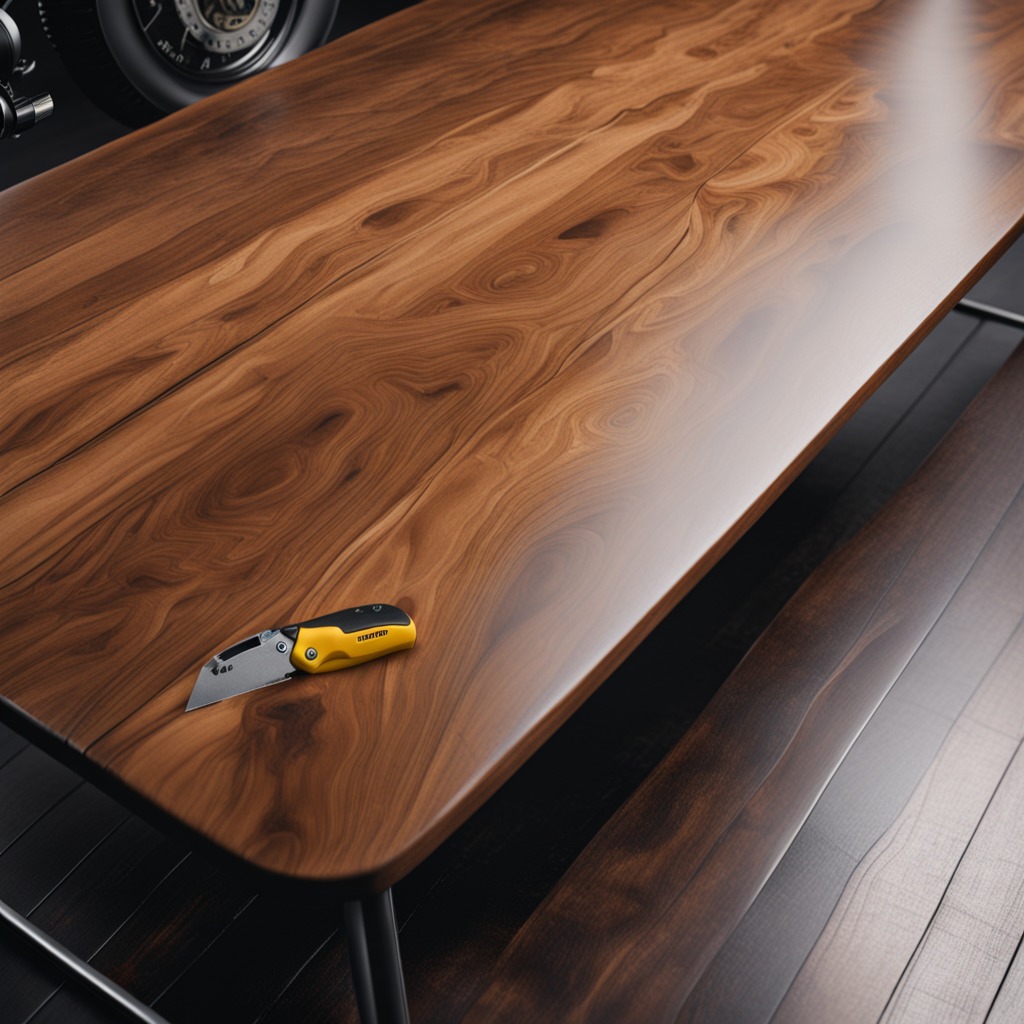
A utility knife is lying on the oil-spilled wooden table in a vintage motorcycle garage.